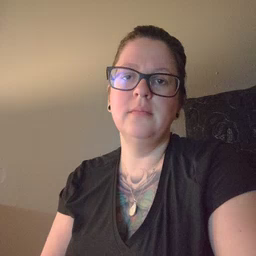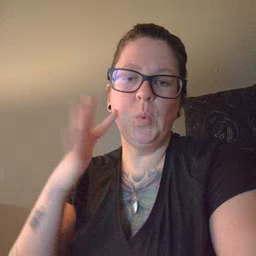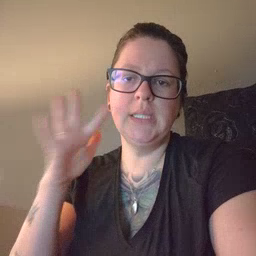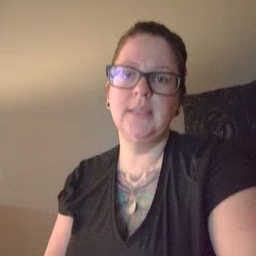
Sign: noisy